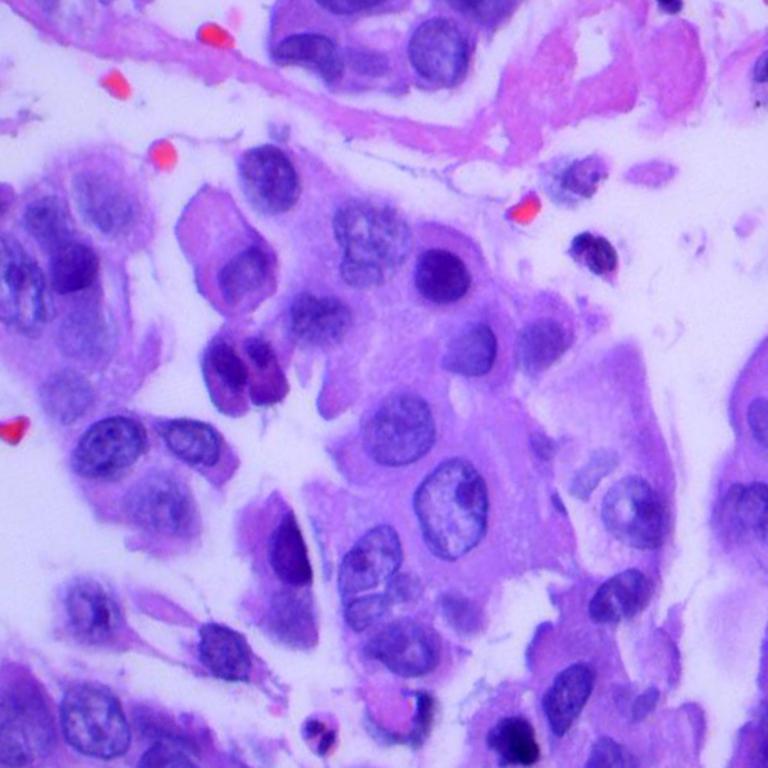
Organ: lung
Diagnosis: adenocarcinomas